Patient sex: M
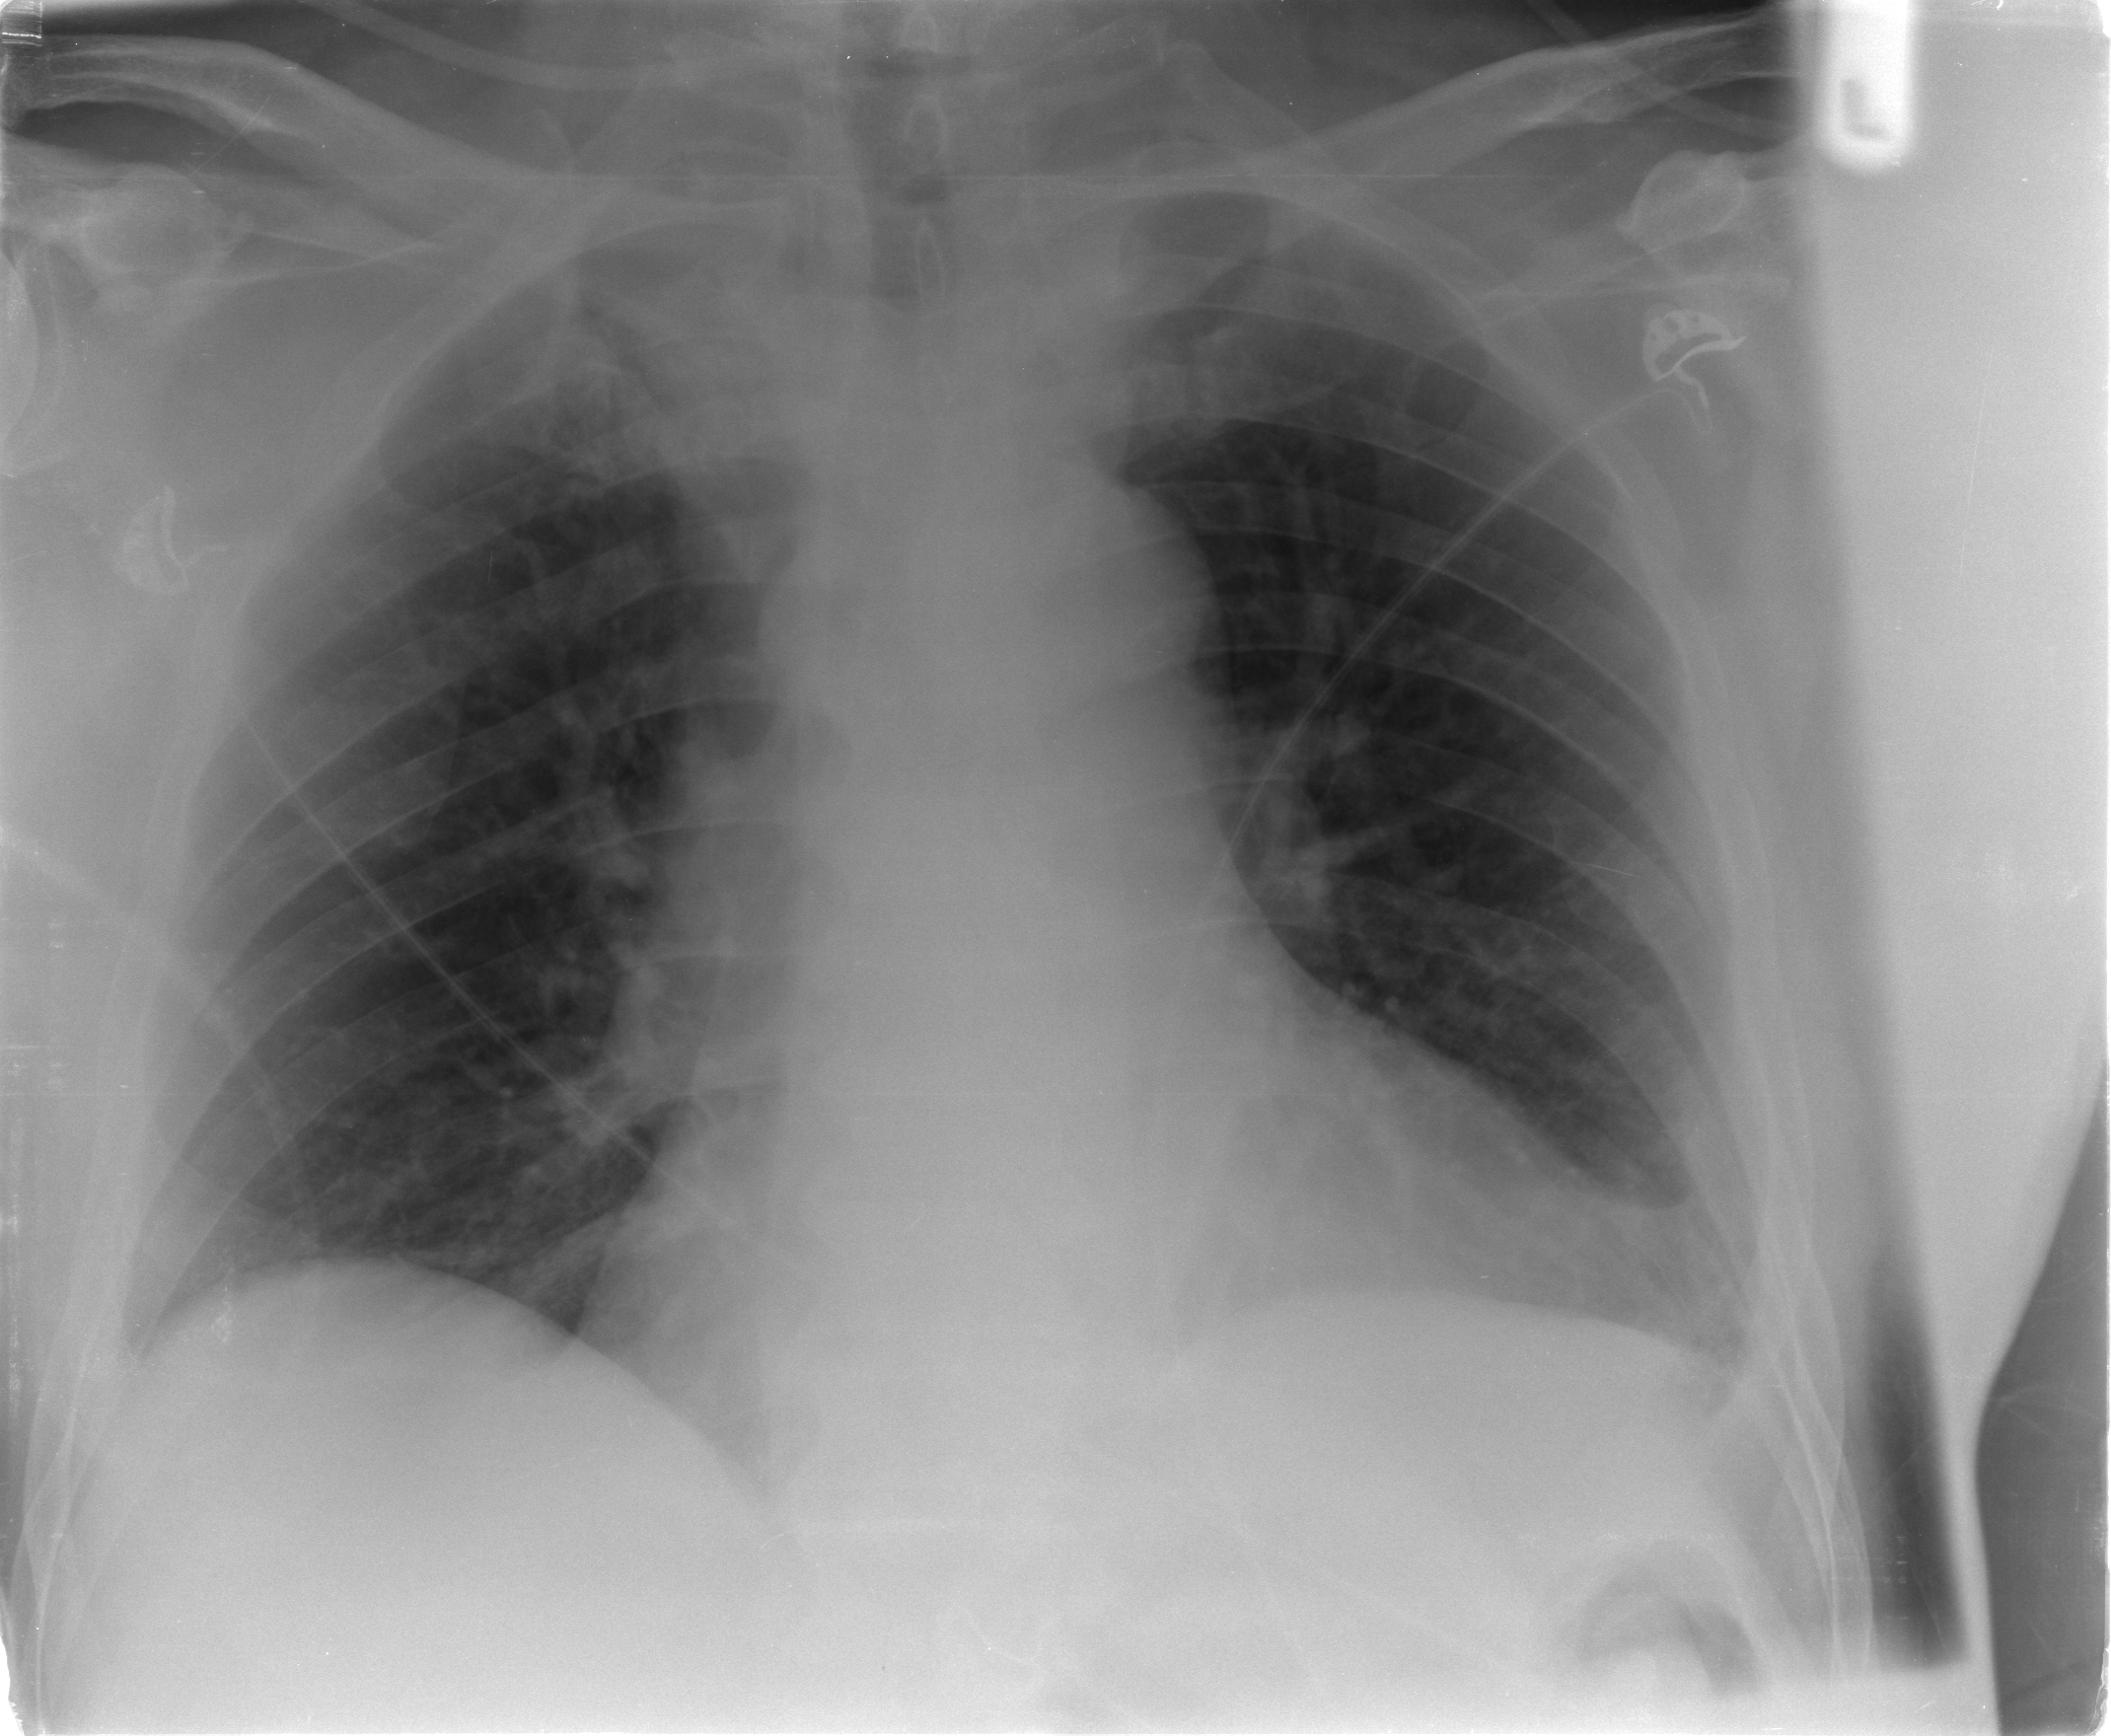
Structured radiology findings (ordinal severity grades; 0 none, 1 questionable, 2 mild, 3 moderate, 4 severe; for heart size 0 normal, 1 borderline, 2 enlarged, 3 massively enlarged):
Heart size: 2
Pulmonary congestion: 1
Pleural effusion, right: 2
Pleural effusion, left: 2
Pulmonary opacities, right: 0
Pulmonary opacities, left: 0
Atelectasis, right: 2
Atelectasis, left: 2